Interaction volume radius: 5 \u00c5
Interaction volume height: 15 \u00c5
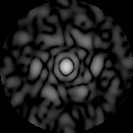
Disorder parameter: 0.8116